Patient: sex M, age 65
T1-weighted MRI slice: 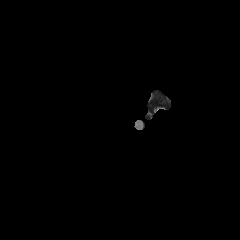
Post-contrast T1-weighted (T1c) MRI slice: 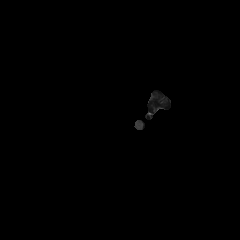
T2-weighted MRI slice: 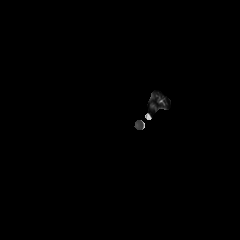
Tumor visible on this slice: no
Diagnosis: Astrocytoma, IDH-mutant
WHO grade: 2